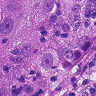
Metastatic tissue present: yes